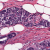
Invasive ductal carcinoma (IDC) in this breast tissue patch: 0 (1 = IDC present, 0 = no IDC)